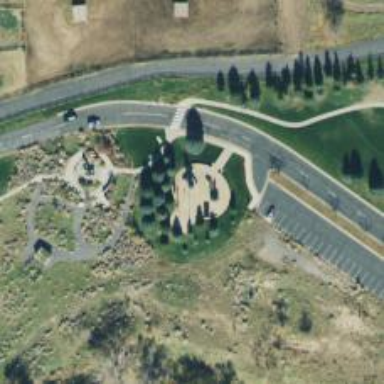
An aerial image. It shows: Memorial site with historic significance.